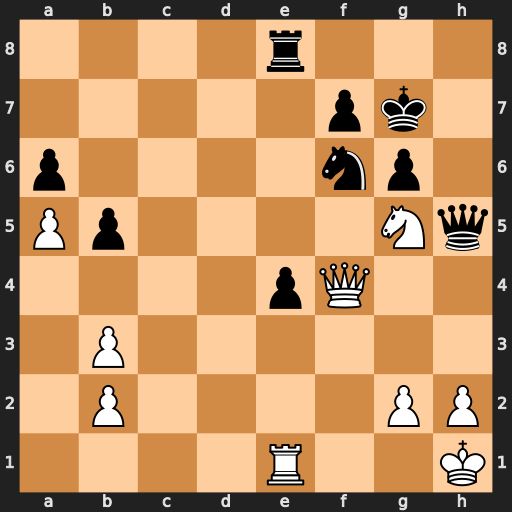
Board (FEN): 4r3/5pk1/p4np1/Pp4Nq/4pQ2/1P6/1P4PP/4R2K
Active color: w
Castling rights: -
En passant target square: -
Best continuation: Rf1 Qxg5 Qxg5